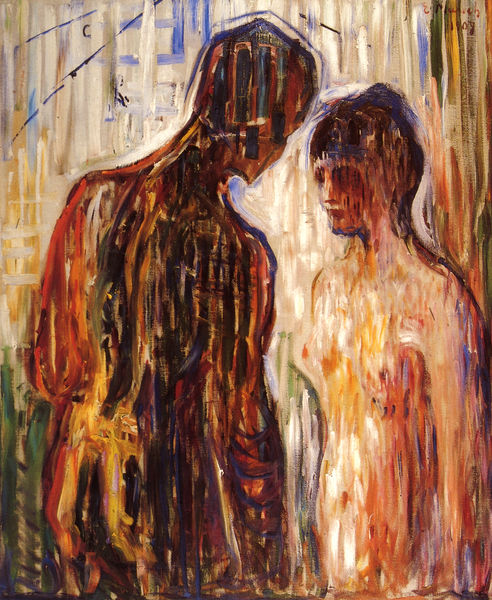
Titel: Amor und Psyche
Künstler: Edvard Munch
Standort: Oslo
Institution: Munch-Museet
Schlagwörter: akt, blau, dunkel, gemälde, kopf, körper, mann, nackt, schatten, akte, gelb, grob, grün, impressionismus, braun, brust, bunt, busen, fenster, frau, hell, köpfe, licht, reden, rücken, schwarz, weiss, blick, rot, expressionismus, gespräch, arme, augen, gesicht, stehen, vorhang, öl, pastos, sonne, stehend, paar, hintern, rückenansicht, kuss, liebe, abstrakt, farben, fläche, modern, linien, figuren, duktus, streifen, bauch, striche, abstrahiert, regen, bad, pärchen, corinth, lovis corinth, ringe, munch, arsch, rückenakt, rückenfigur, gross, pinsel, vorderansicht, zugewandt, schemen, dusche, grell, spachtel, expessionismus, polychrom, nolde, nippel, duo, vorn, geschlechter, mann und frau, bildfläche, längsstriche, pisel, tet a tet